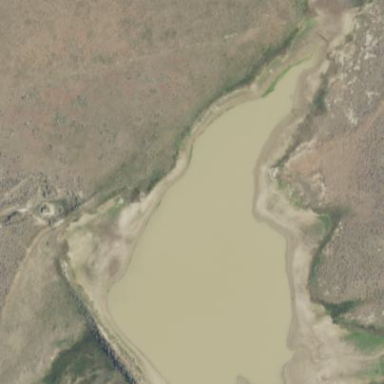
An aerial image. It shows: Reservoir.